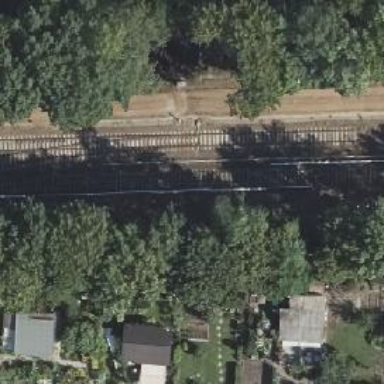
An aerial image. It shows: Railway switch with the turnout on the left side.